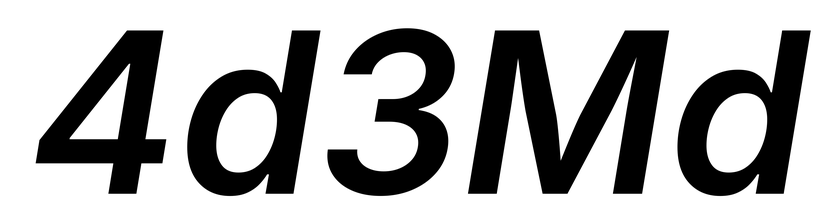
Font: Inter-Italic_SemiBold_Italic